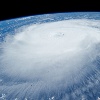
Label: cloud